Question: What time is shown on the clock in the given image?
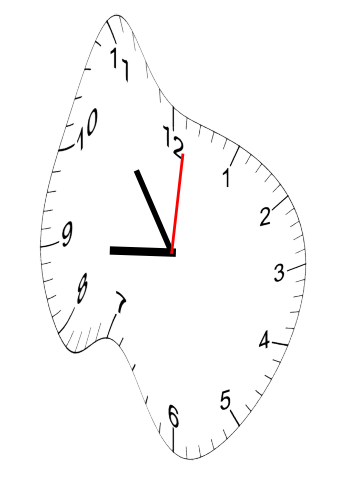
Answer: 08:54:01